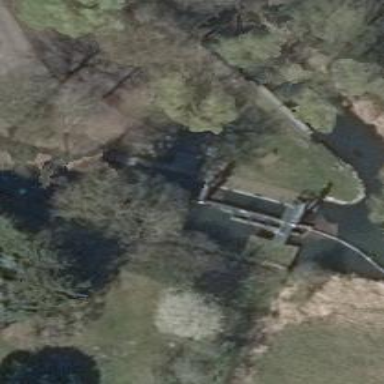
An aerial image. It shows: Lock gate on waterway.